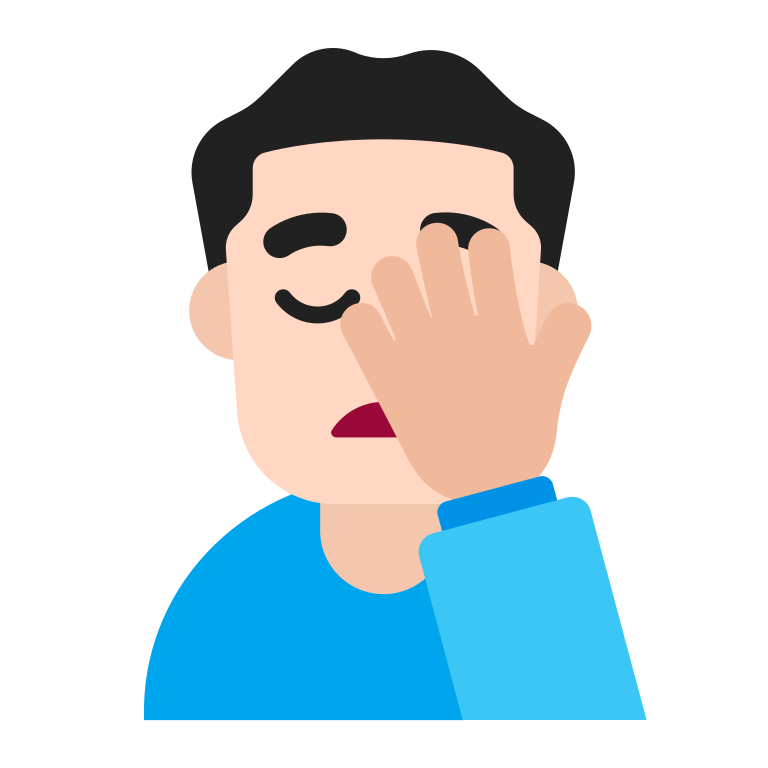
man facepalming flat light